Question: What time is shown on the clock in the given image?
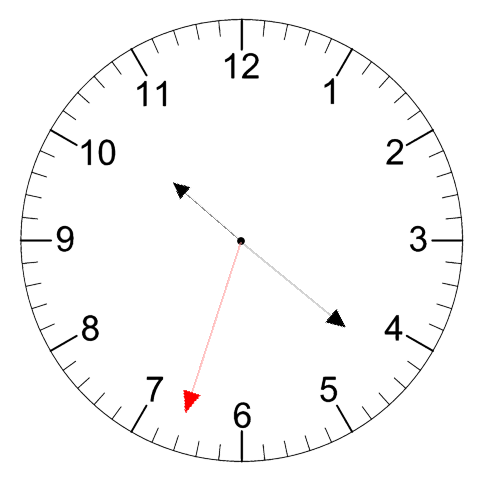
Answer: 10:21:33